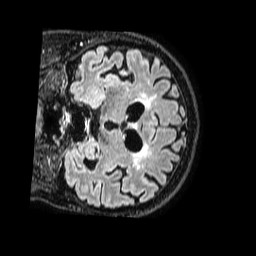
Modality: FLAIR
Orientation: coronal
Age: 54
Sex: male
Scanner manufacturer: philips
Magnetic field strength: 1.5 T
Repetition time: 4.8 s
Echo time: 0.3 s